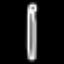
Label: pencil